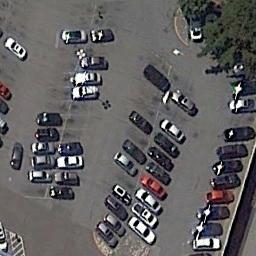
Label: parking_lot